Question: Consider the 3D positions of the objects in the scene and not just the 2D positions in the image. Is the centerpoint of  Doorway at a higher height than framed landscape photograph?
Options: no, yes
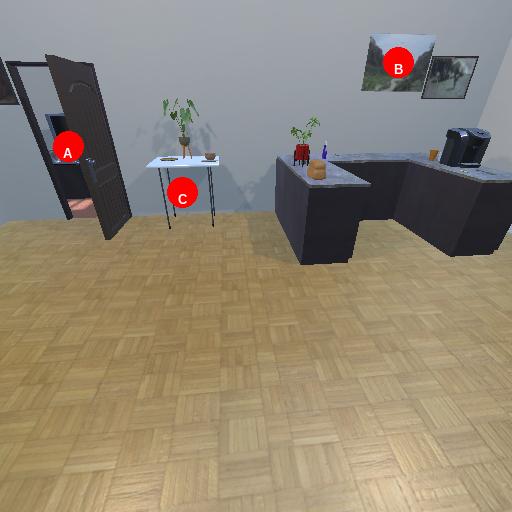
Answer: no